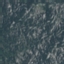
Land use / land cover: HerbaceousVegetation